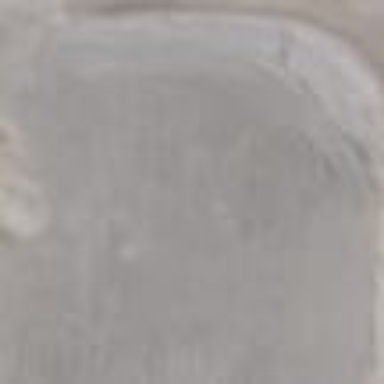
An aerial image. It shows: Tailings reservoir.